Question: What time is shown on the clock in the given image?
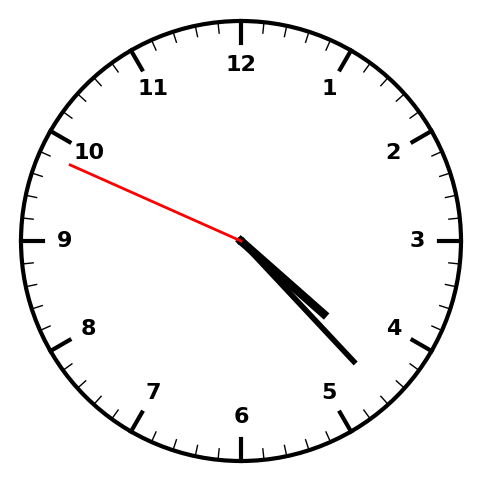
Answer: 04:22:49